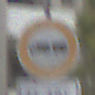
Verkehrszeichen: VerbotLastkraftwagenMitAnhaenger
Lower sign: ZeitangabenOhneBeschraenkungAufWochentage1
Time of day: Midday
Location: Outdoor (Urban)
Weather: Overcast
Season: NotSpecified
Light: Natural